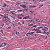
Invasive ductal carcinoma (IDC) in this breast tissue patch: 1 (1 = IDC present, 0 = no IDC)